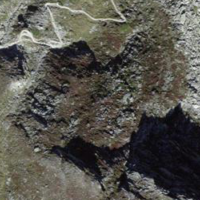
EUNIS habitat code: 26
Species observed at this site:
Bistorta vivipara
Saxifraga oppositifolia